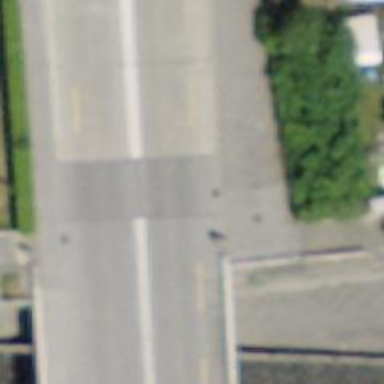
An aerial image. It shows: Primary highway bridge with asphalt surface and designated cycle lane.